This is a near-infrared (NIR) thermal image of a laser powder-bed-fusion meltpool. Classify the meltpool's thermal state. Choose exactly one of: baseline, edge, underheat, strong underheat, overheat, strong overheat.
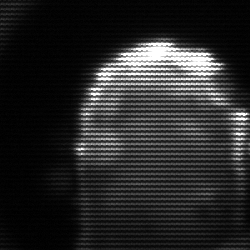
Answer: baseline